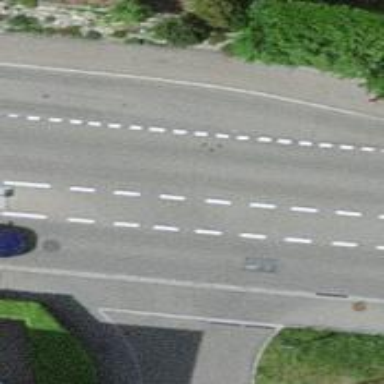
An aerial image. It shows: Secondary road with asphalt surface and sidewalks on both sides.